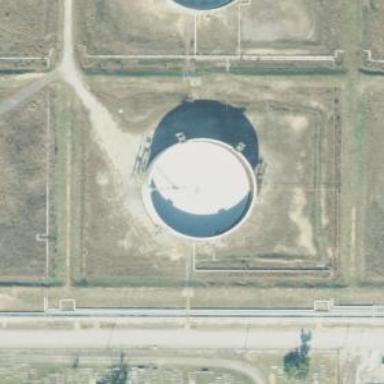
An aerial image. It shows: Storage tank building.